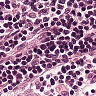
Metastatic tissue present: no